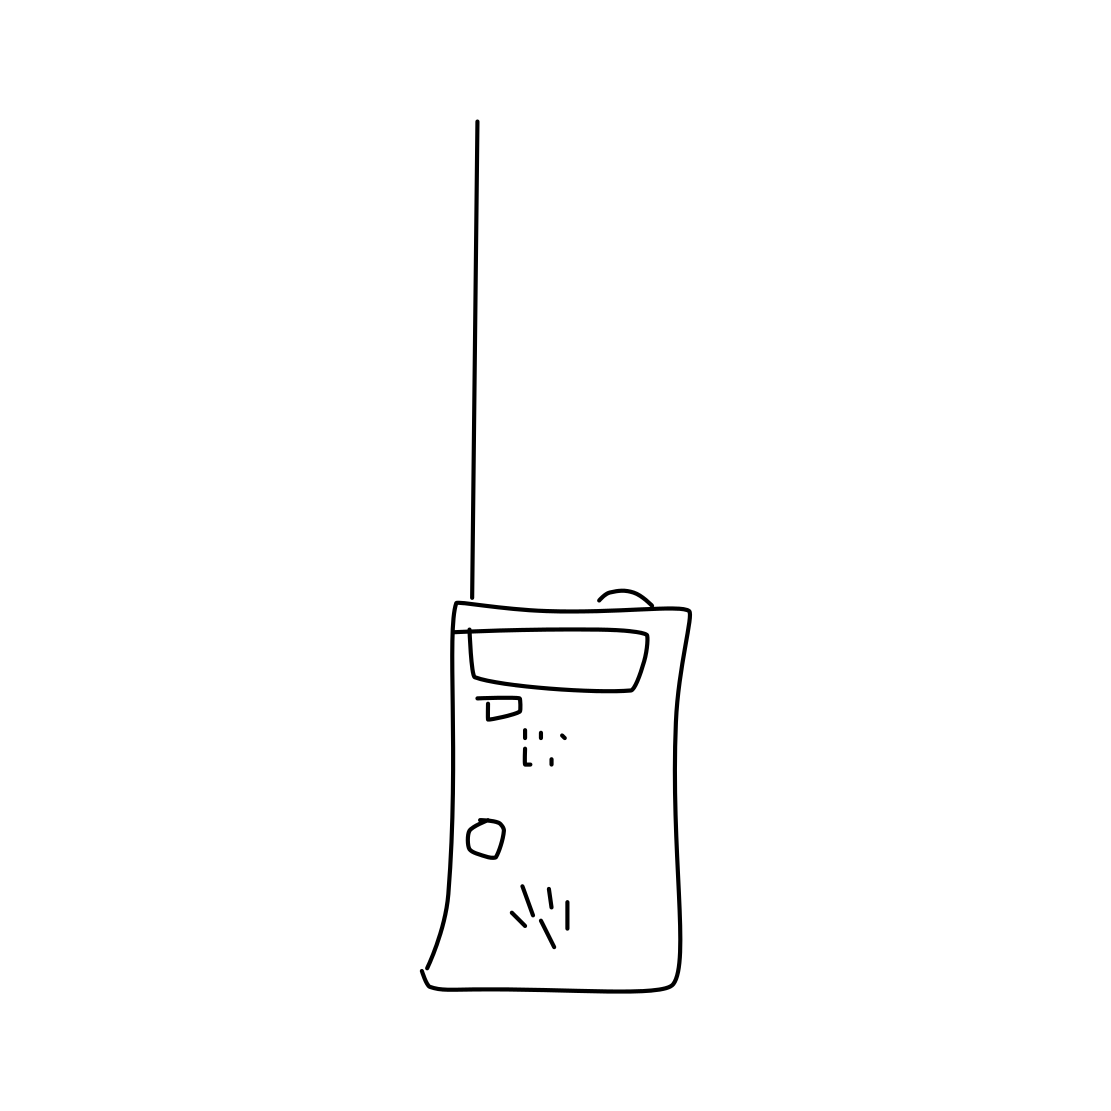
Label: walkie talkie